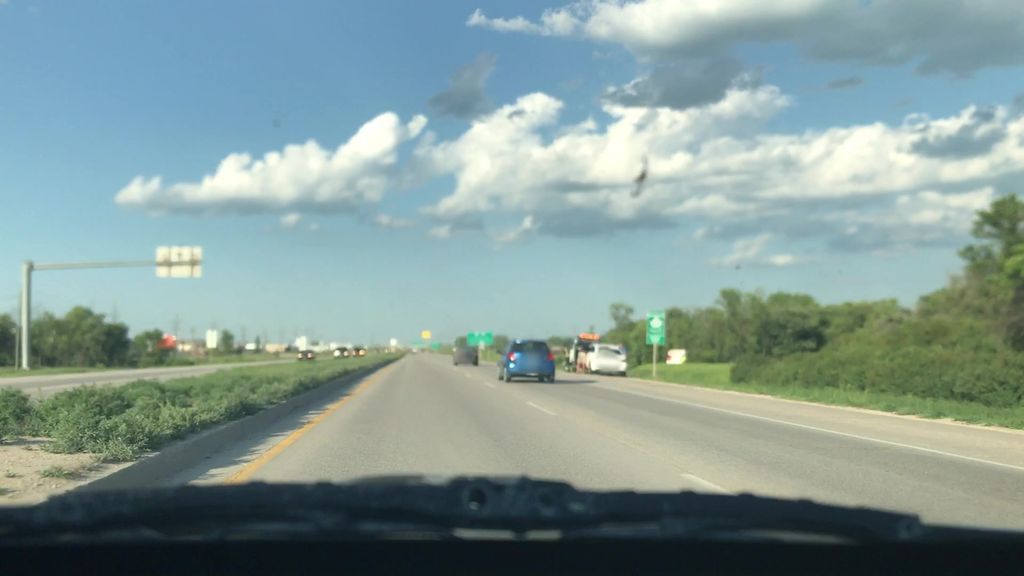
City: winnipeg